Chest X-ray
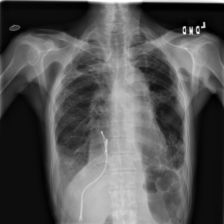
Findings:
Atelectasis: negative
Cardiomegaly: negative
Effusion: negative
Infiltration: positive
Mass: negative
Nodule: negative
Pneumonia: negative
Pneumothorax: negative
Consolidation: negative
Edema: negative
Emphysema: negative
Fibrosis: negative
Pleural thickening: negative
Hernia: negative